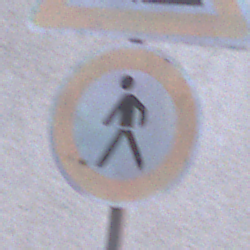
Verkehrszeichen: VerbotFussgaenger
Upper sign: Arbeitsstelle
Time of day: MorningAfternoon
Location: Outdoor (Urban)
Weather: PartlyCloudy
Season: NotSpecified
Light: Natural